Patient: sex M, age 48
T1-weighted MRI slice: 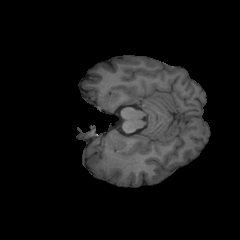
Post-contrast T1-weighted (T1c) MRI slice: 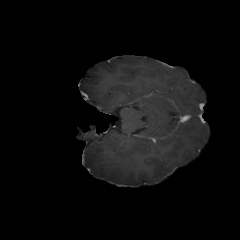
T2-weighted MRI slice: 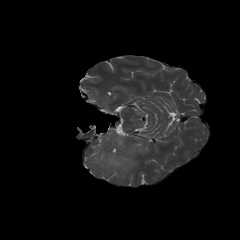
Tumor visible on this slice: yes
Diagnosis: Oligodendroglioma, IDH-mutant, 1p/19q-codeleted
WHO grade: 2